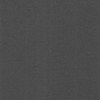
Label: dusty